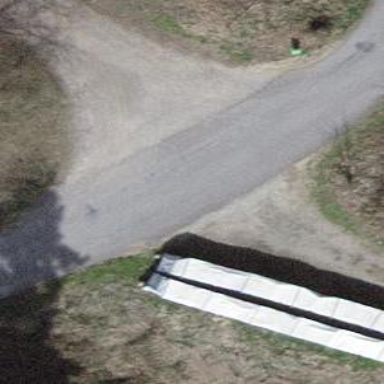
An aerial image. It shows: Service road with grade1 tracktype.